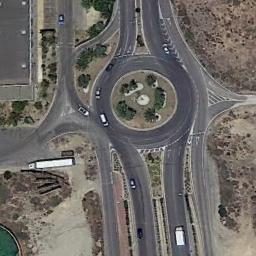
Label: roundabout